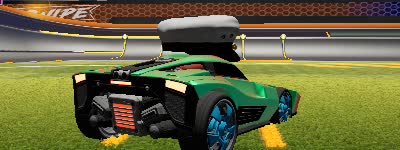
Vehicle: breakout